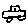
Label: car